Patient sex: M
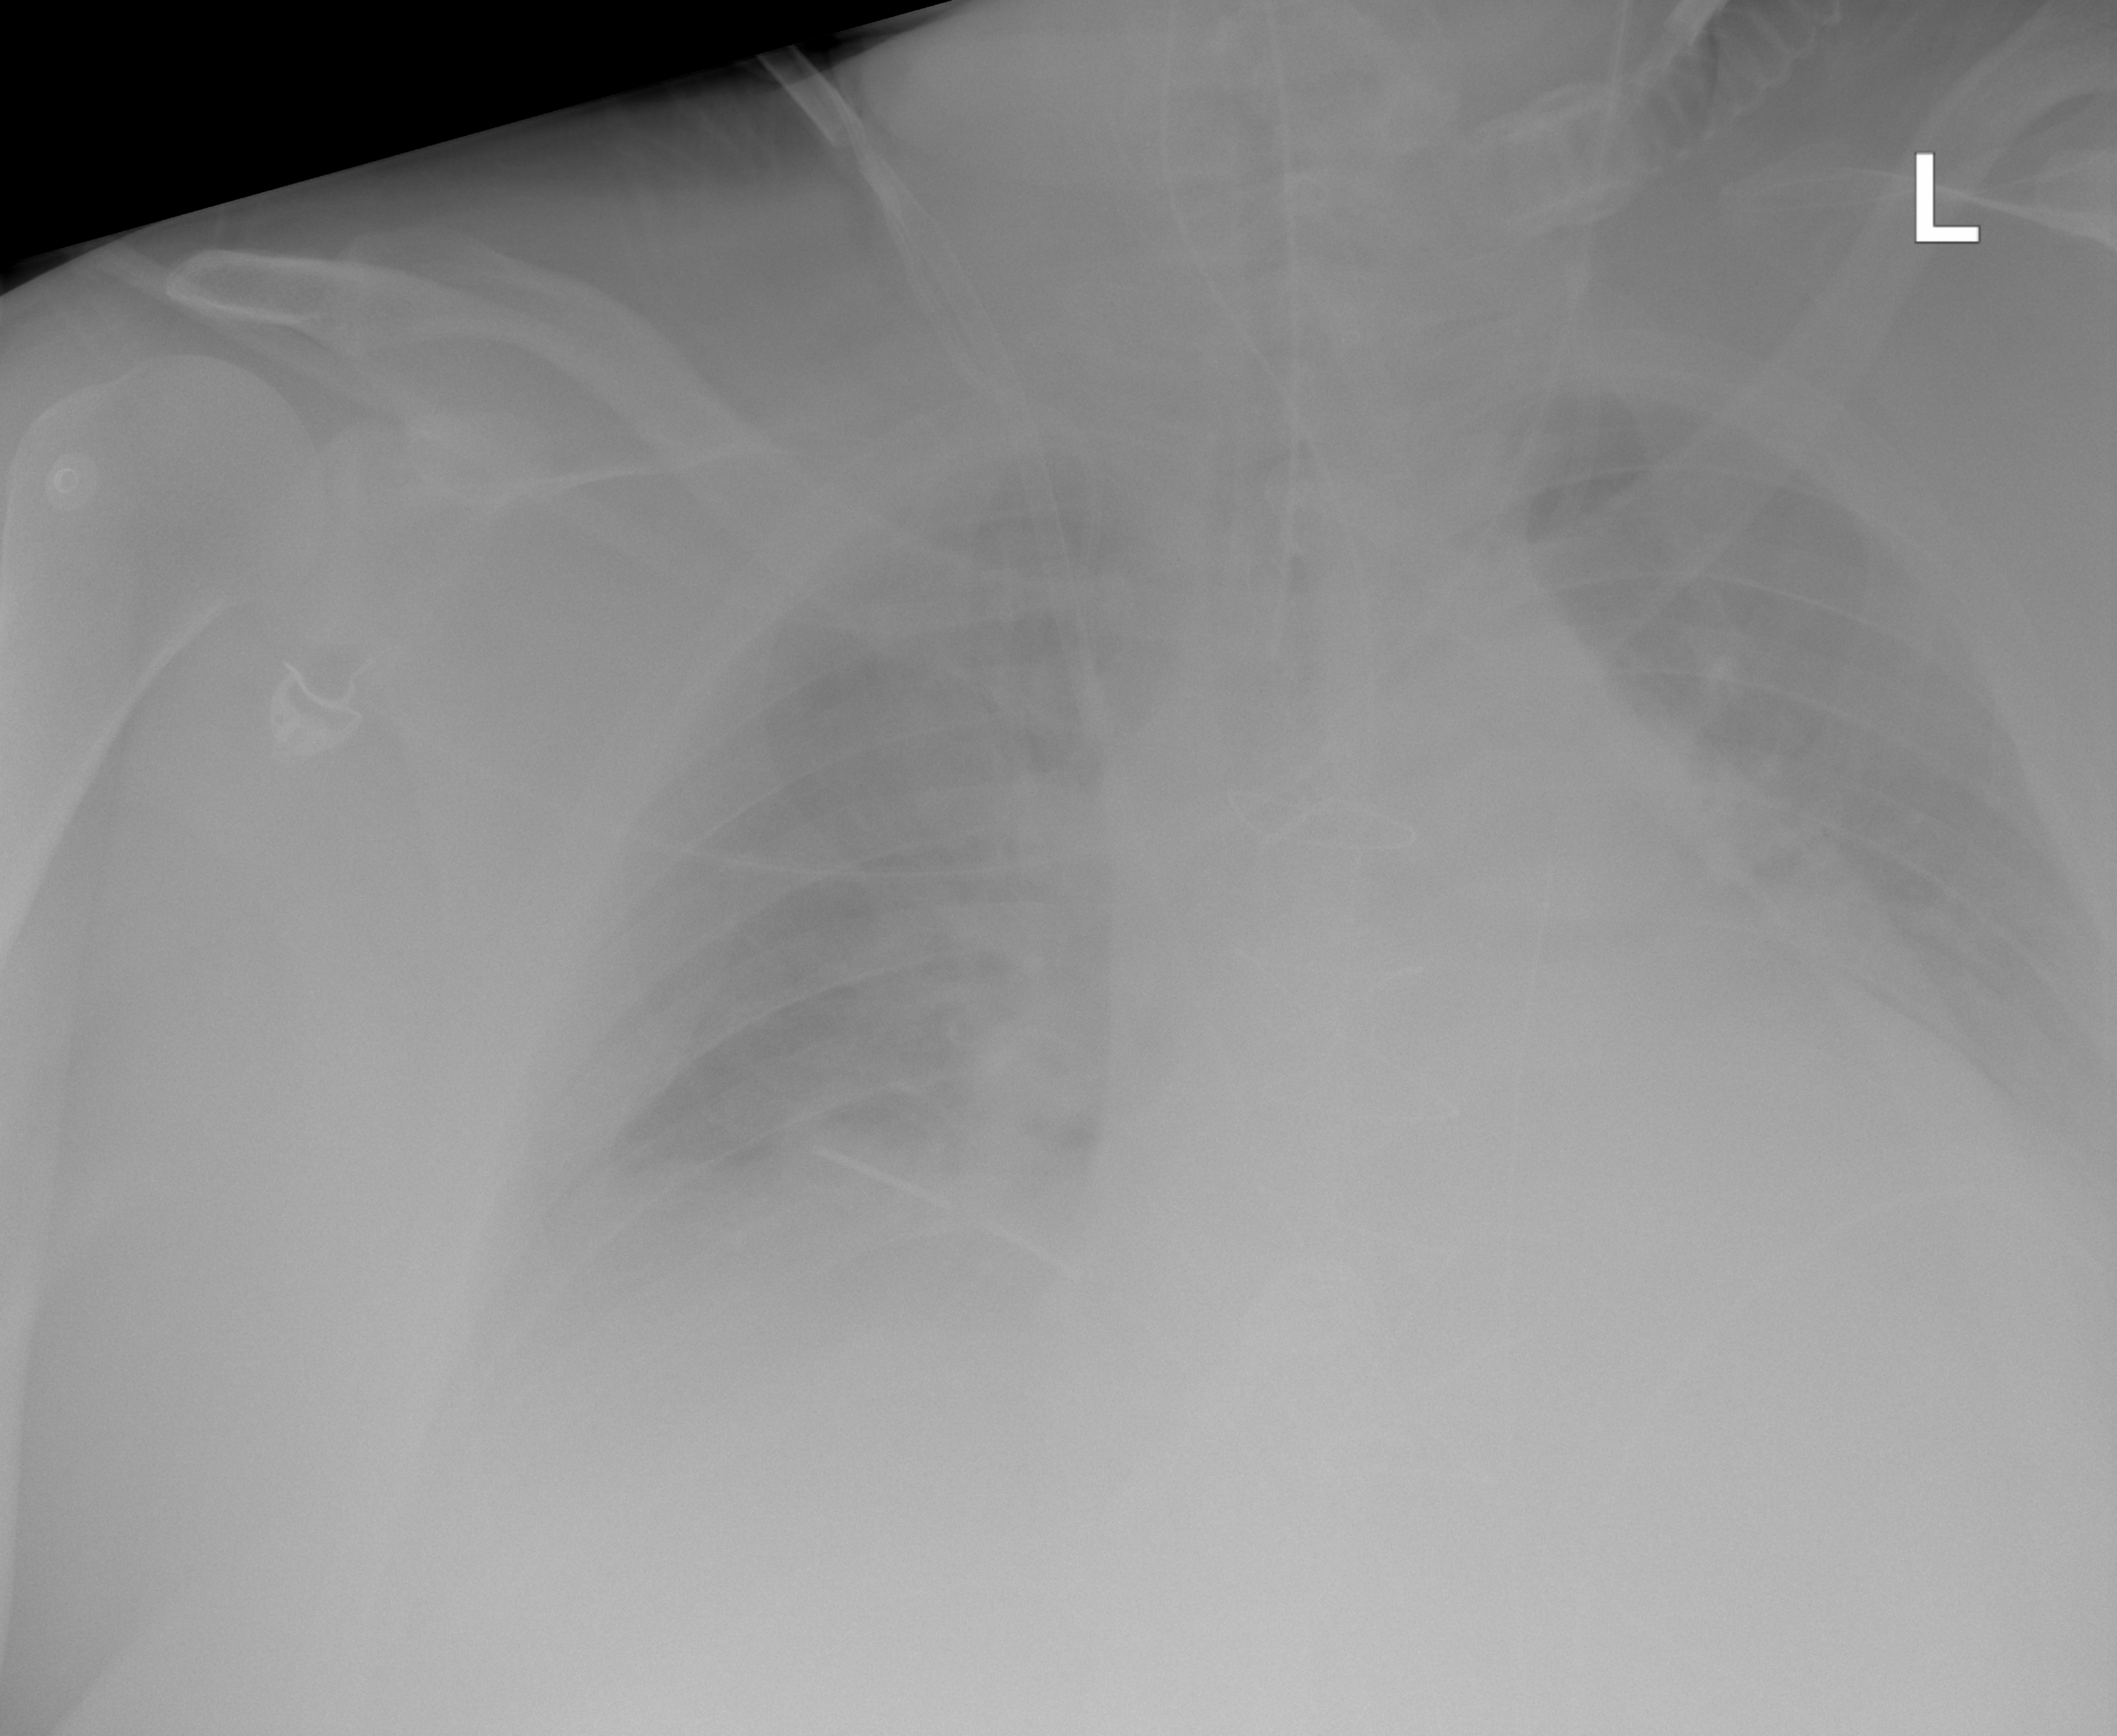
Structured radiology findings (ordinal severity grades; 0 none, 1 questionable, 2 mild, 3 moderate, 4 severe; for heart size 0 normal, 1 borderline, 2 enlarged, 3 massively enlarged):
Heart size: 2
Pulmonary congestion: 2
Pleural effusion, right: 3
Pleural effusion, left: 0
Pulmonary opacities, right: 3
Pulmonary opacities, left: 2
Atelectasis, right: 3
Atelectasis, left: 0